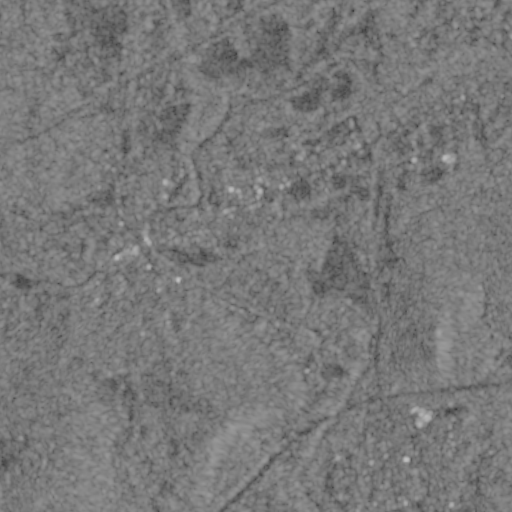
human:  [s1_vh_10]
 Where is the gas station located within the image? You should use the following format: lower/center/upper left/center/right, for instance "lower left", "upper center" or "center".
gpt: The gas station is located in the center left of the image.
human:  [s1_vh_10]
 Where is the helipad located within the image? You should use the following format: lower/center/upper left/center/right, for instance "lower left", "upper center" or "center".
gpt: The helipad is located in the lower right of the image.
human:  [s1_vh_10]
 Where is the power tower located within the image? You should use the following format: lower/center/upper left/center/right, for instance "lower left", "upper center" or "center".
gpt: The power tower is located in the upper left of the image.
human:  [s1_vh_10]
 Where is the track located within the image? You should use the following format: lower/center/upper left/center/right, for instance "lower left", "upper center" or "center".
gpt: The track is located in the upper right of the image.
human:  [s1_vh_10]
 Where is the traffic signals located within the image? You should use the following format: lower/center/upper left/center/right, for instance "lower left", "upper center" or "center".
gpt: The traffic signals is located in the center left of the image.
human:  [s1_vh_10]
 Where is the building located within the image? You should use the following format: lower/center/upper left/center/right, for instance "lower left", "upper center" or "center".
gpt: There is no building in the image.

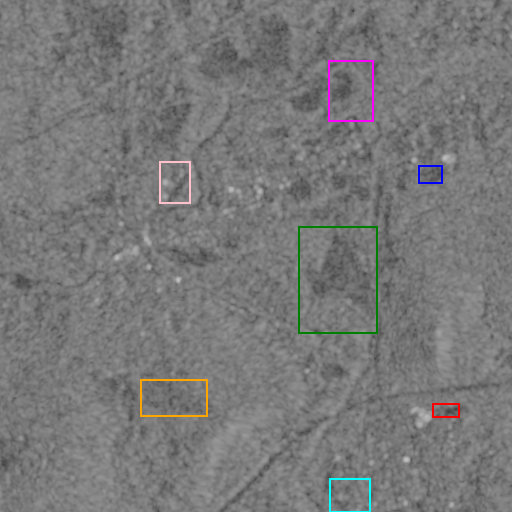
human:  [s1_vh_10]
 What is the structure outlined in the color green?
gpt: The structure outlined in green is a crop field.
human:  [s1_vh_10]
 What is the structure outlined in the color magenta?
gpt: The structure outlined in magenta is a park.
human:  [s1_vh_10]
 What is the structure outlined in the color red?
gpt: The structure outlined in red is a parking lot.
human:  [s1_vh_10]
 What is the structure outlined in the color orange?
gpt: The structure outlined in orange is a solar farm.
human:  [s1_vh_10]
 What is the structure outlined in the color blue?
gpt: The structure outlined in blue is a track.
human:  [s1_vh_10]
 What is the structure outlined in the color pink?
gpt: The structure outlined in pink is a wastewater plant.
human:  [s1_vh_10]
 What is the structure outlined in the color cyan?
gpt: The structure outlined in cyan is a building.
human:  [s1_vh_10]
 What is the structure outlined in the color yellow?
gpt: There is no yellow outline.